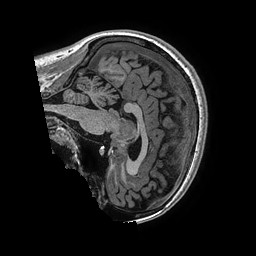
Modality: T1w
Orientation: sagittal
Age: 34
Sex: female
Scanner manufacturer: ge
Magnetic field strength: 3 T
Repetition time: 0.006952 s
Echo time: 0.00292 s